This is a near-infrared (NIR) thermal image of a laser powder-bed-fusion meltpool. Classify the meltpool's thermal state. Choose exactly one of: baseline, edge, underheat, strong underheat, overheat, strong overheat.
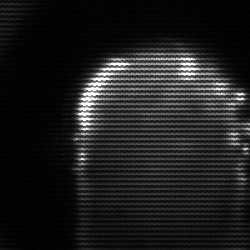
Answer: baseline